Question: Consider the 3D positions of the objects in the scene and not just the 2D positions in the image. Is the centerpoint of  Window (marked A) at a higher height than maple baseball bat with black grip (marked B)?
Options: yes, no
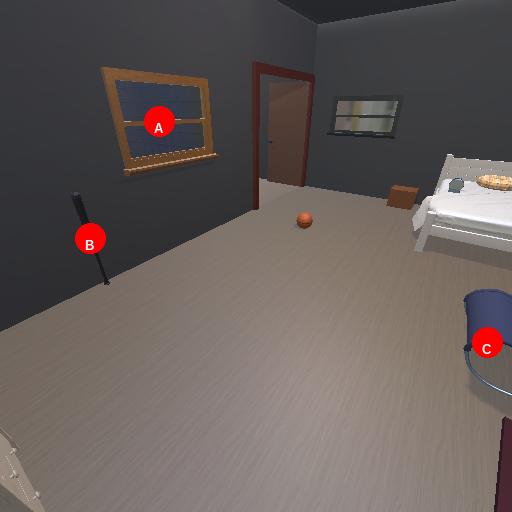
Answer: yes